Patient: sex M, age 66
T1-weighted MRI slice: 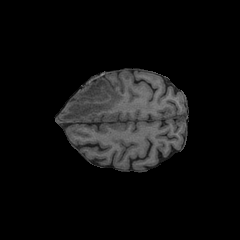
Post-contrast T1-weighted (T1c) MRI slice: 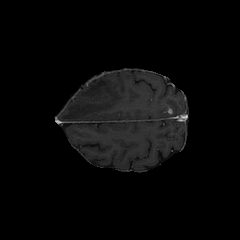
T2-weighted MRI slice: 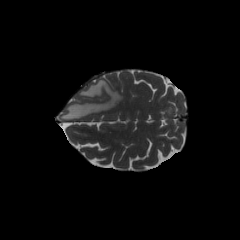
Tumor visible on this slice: yes
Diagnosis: Glioblastoma, IDH-wildtype
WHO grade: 4